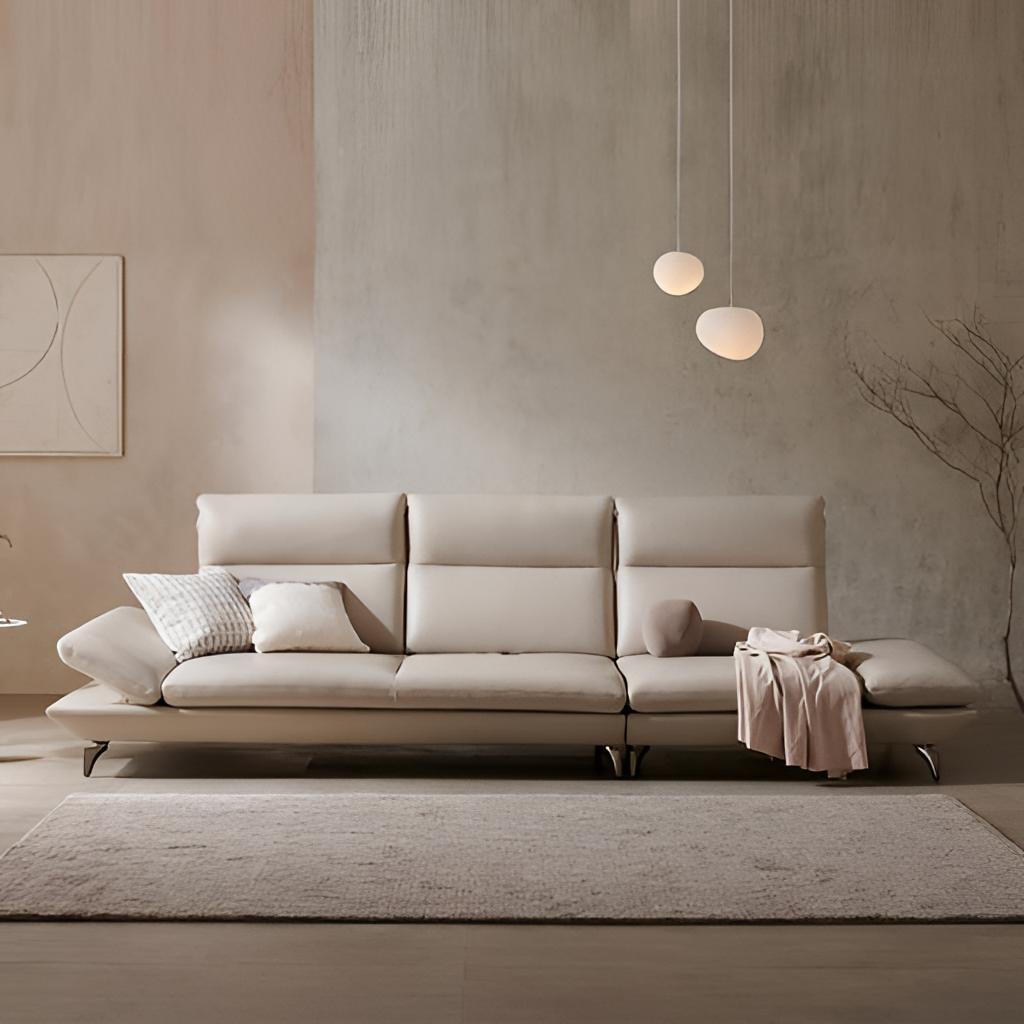
beige leather sofa, bedroom, beige wood flooring, with plank pattern, paint wallpaper, with solid pattern, contemporary